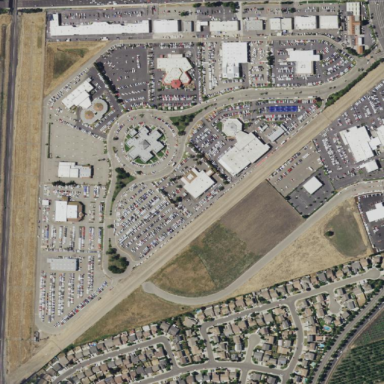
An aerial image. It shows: Commercial area.